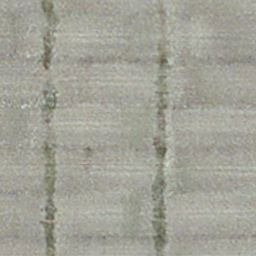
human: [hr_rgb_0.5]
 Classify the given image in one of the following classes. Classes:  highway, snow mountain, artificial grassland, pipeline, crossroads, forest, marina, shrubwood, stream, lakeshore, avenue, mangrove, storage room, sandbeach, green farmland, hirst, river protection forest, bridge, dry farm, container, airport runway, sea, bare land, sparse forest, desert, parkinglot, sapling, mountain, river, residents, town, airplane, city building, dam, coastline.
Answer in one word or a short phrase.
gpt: dry farm